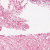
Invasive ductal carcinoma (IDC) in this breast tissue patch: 0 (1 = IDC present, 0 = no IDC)